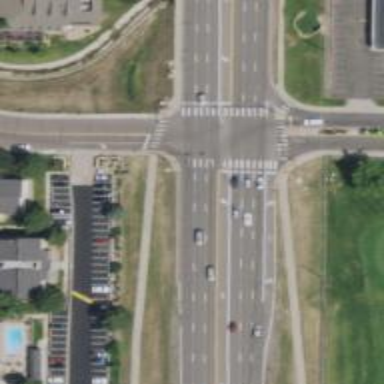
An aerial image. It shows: Footway with asphalt surface and marked zebra crossing.